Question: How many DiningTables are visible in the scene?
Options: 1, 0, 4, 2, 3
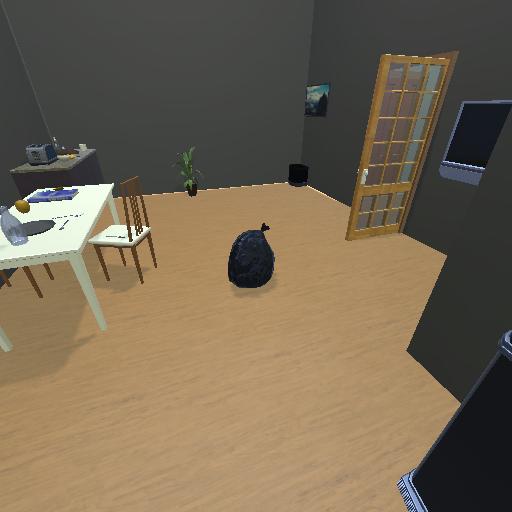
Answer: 1